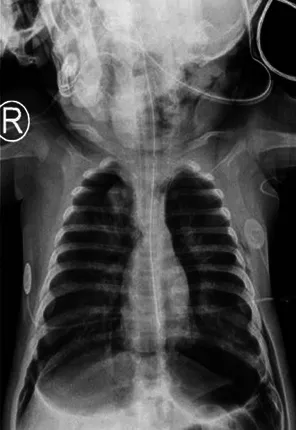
(A, B) Chest and abdominal antero-posterior radiograph. . Free air (subcutaneous emphysema) located at the infra-thoracic part of the chest radiograph.
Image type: radiology (x_ray)